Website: home-depot
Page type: delivery-shipping
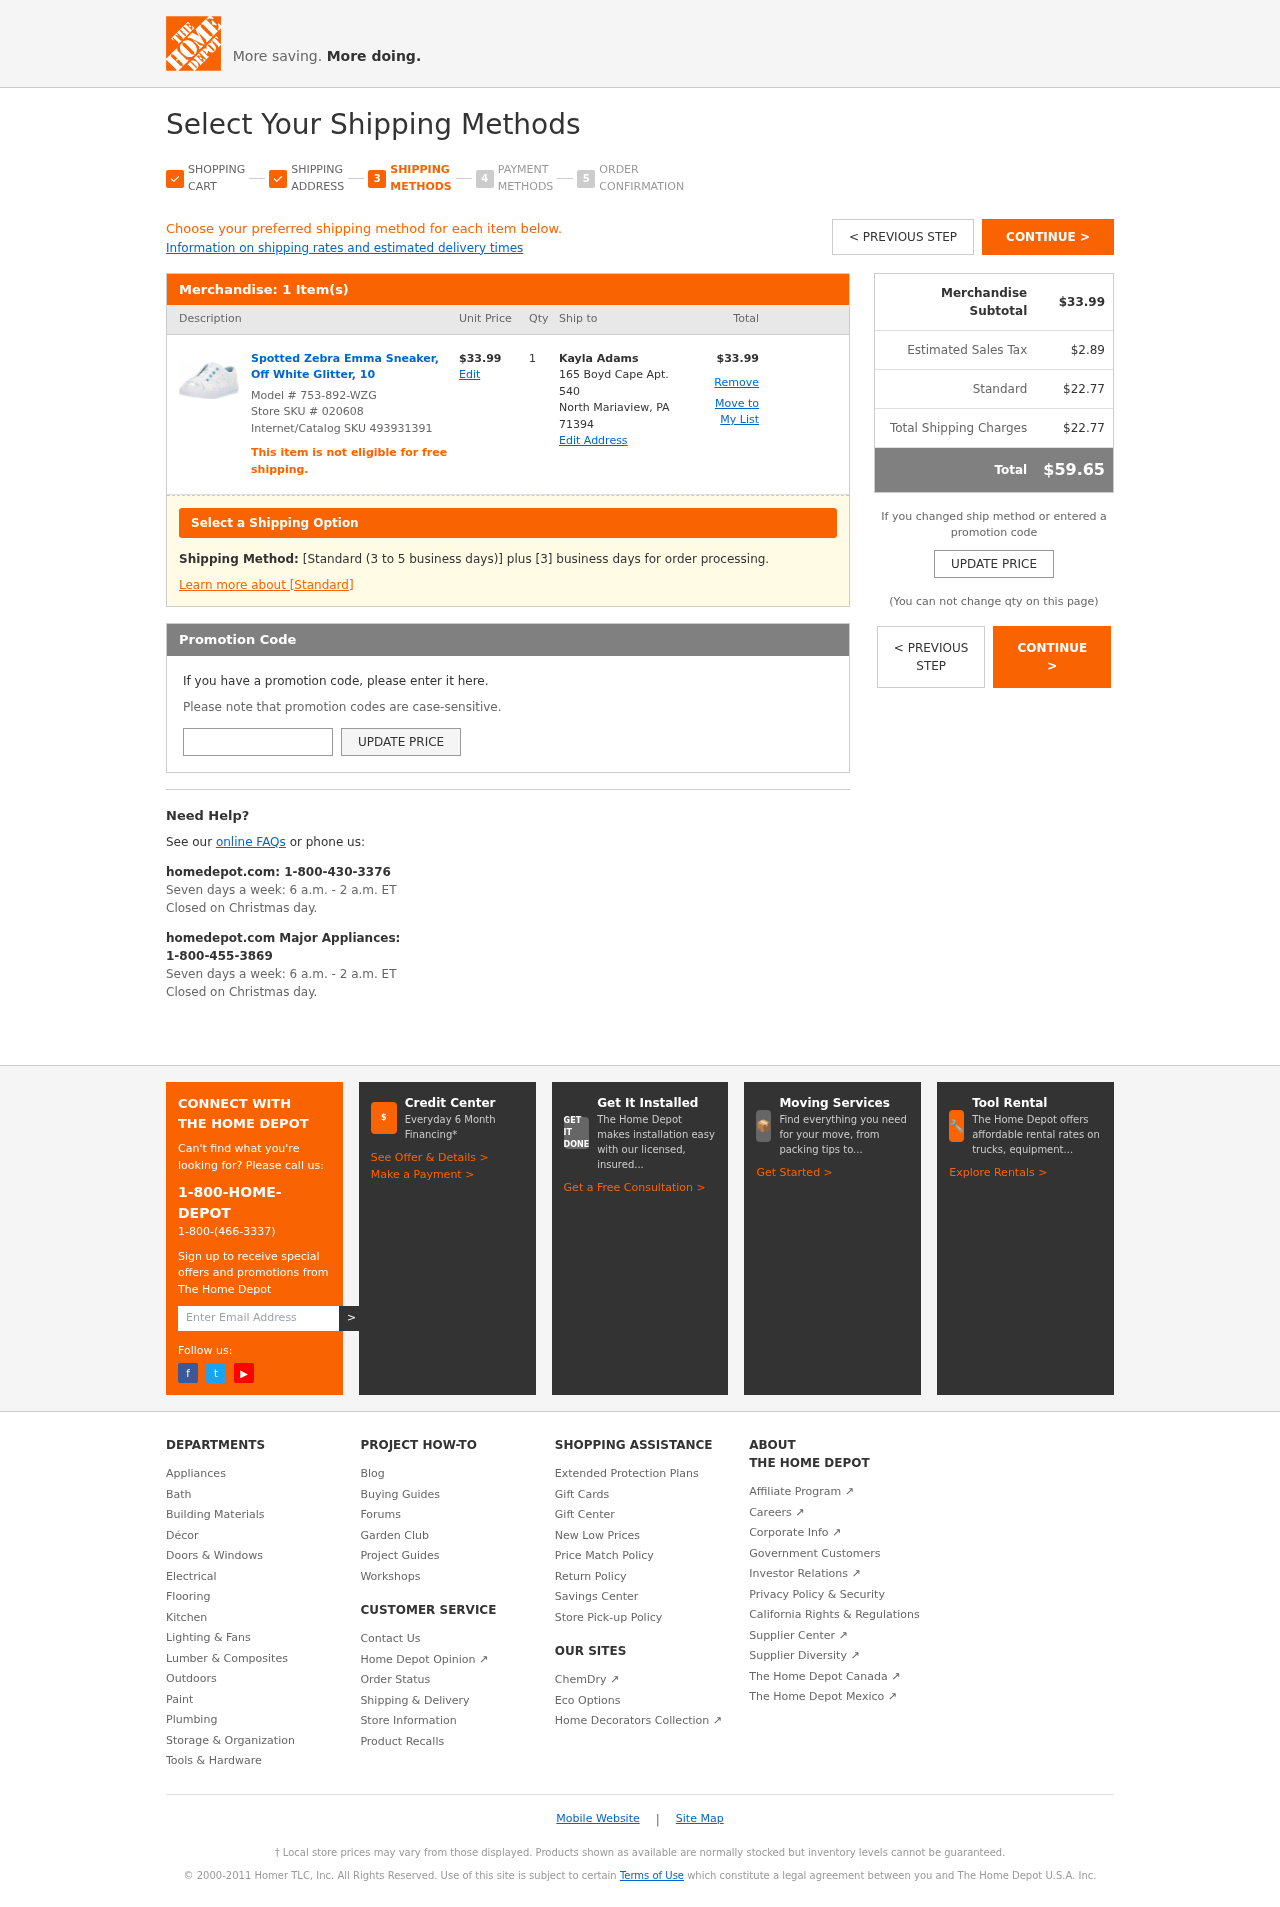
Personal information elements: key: PII_CITY_STATE_ZIP
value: North Mariaview, PA 71394
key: PII_FULLNAME
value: Kayla Adams
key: PII_PROMO_CODE
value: SAVE13
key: PII_STREET
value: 165 Boyd Cape Apt. 540
Product elements: key: PRODUCT1_NAME
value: Spotted Zebra Emma Sneaker, Off White Glitter, 10
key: PRODUCT1_PRICE
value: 33.99
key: PRODUCT1_QUANTITY
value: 1
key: PRODUCT_MODEL_NUMBER
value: Model # 753-892-WZG
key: PRODUCT1_LINE_TOTAL
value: $33.99
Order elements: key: ORDER_NUM_ITEMS
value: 1 Item(s)
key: ORDER_SUBTOTAL
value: $33.99
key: ORDER_TAX
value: $2.89
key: ORDER_SHIPPING_COST
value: $22.77
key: ORDER_SHIPPING_TOTAL
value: $22.77
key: ORDER_TOTAL
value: $59.65
Other elements: key: STORE_SKU
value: Store SKU # 020608
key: INTERNET_SKU
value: Internet/Catalog SKU 493931391